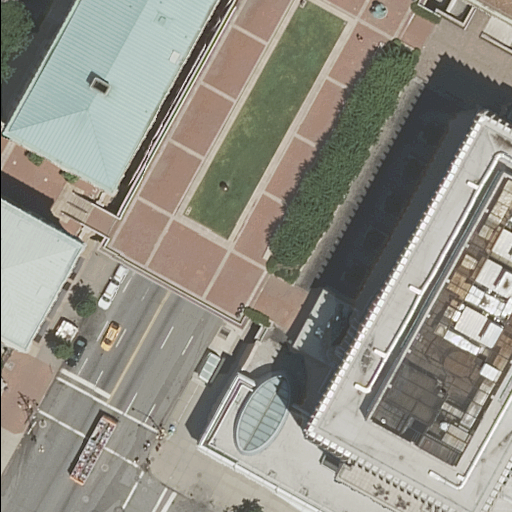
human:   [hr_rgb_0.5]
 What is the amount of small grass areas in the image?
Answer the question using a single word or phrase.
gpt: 2

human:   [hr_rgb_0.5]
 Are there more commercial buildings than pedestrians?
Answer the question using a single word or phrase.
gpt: no

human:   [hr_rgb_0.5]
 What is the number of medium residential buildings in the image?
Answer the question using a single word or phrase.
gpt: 3

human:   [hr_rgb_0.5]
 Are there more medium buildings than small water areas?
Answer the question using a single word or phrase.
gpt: yes

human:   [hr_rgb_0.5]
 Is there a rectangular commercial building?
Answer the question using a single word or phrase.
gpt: no

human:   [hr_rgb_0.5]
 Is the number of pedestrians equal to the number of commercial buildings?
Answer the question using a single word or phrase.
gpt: no

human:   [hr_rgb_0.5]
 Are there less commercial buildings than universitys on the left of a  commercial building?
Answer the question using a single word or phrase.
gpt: no

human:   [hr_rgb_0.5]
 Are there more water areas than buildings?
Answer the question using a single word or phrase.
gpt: no

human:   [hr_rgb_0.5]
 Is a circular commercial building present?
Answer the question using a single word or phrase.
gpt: no

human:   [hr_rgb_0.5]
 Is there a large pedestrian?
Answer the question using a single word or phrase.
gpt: no

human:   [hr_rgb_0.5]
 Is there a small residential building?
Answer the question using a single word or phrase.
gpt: no

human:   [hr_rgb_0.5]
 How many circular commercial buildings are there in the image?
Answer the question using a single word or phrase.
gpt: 0

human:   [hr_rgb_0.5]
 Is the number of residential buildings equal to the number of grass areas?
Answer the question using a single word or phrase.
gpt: no

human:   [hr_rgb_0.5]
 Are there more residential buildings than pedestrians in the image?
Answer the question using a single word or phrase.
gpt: yes

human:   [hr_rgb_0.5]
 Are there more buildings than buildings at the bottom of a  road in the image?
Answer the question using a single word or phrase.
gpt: yes

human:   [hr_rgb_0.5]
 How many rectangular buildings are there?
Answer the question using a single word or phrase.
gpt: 4

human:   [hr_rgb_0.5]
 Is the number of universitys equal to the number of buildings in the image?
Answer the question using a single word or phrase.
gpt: no

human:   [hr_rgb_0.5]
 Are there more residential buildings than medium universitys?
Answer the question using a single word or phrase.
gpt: yes

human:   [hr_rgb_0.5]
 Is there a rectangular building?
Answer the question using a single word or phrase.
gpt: yes

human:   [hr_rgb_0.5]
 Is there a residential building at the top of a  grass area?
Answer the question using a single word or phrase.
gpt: no

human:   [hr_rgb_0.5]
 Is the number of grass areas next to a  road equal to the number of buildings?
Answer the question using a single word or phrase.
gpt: no

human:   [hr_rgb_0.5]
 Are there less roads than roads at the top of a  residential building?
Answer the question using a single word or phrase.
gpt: no

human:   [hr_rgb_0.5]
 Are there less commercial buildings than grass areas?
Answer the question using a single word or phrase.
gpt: yes

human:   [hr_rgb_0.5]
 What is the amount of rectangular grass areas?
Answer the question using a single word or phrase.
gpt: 3

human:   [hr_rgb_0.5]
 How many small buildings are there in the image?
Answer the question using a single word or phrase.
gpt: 0

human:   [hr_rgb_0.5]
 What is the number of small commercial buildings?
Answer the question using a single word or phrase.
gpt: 0

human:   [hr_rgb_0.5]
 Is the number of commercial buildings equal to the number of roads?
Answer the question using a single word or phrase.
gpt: no

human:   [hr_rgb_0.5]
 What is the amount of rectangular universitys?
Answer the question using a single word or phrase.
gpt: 2

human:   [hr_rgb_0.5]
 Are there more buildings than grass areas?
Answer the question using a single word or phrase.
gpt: yes

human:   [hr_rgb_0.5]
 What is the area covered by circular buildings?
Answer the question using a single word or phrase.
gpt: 0m2

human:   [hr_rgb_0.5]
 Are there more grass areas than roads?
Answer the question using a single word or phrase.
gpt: no

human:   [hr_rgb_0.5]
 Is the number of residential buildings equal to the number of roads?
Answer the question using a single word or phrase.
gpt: no

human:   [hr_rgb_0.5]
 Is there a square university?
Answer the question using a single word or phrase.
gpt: no

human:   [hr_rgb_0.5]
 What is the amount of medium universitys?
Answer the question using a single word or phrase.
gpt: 0

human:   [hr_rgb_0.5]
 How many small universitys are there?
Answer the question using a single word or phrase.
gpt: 0

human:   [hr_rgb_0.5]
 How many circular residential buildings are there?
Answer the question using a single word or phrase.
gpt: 0